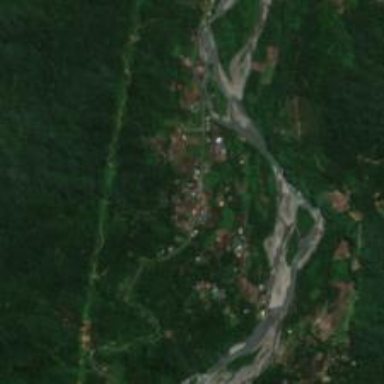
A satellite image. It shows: Village.